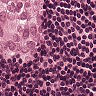
Metastatic tissue present: yes